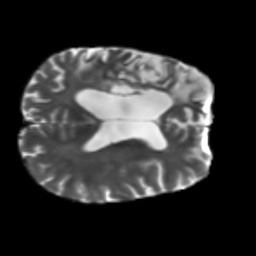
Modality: T2w
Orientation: axial
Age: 56
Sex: male
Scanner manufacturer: siemens
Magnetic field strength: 3 T
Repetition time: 5.47 s
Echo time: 0.0854 s